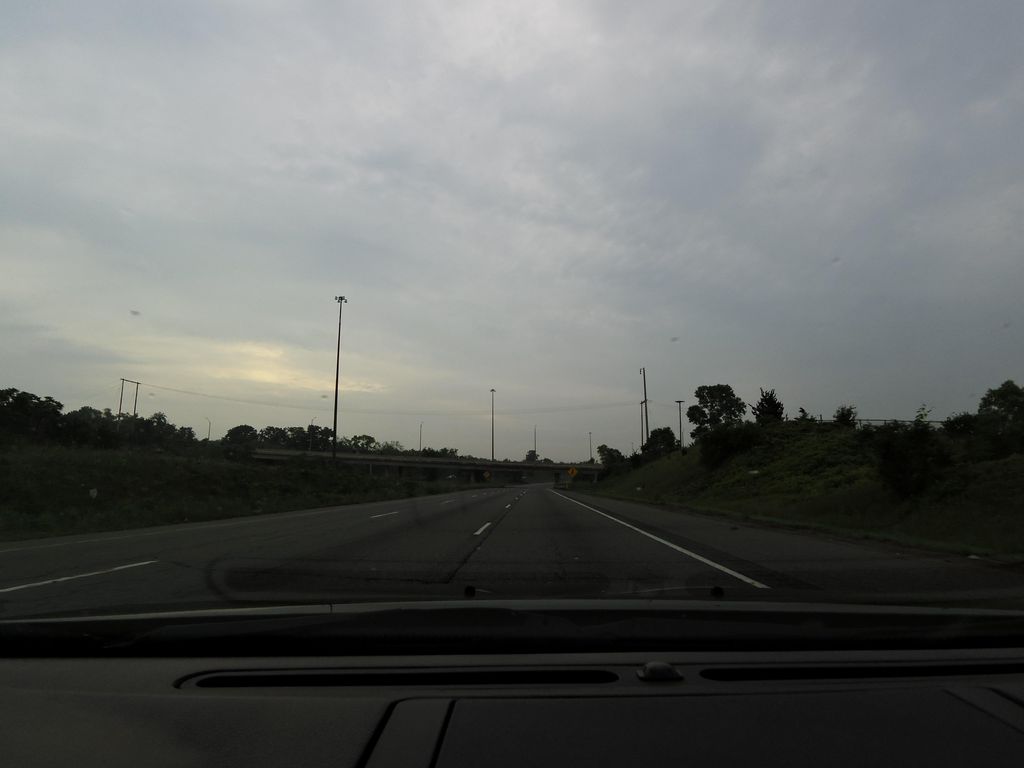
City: hamilton